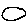
Label: circle